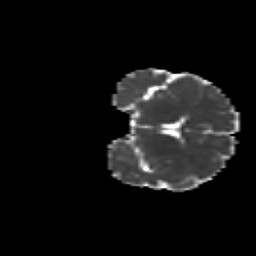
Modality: MD
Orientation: coronal
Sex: male
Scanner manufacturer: siemens
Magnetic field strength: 3 T
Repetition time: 5 s
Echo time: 0.071 s